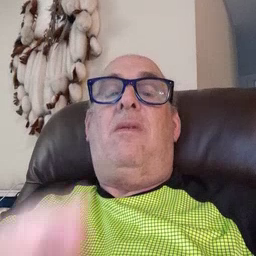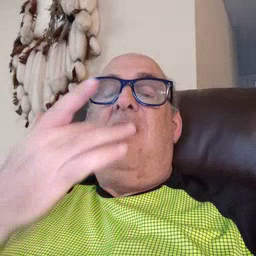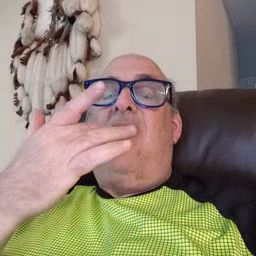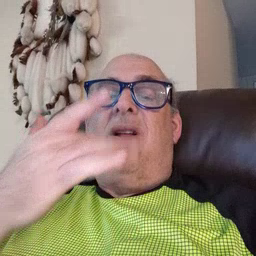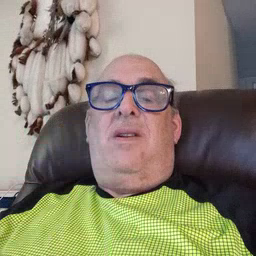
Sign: taste